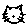
Label: cat